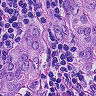
Metastatic tissue present: yes